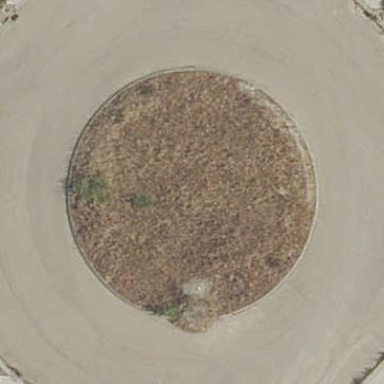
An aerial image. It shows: Secondary road leading to roundabout.